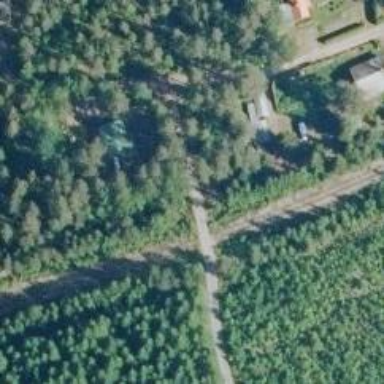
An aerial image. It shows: Level crossing along the railway.